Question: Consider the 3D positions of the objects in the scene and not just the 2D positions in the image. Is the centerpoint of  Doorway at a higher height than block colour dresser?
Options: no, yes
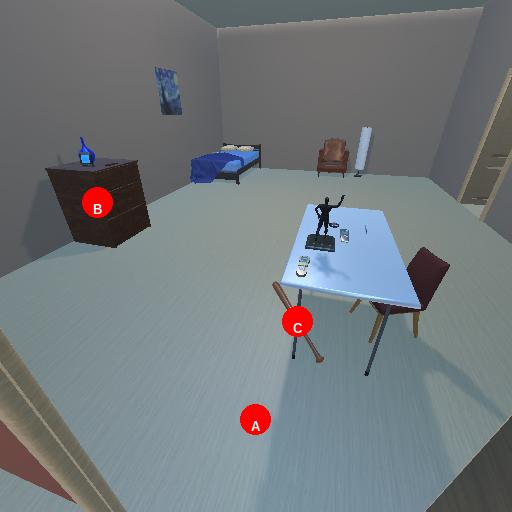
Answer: no